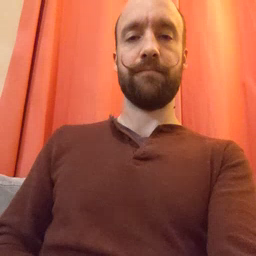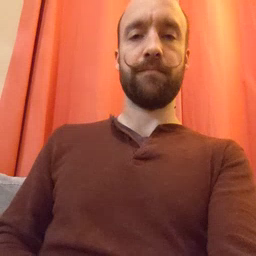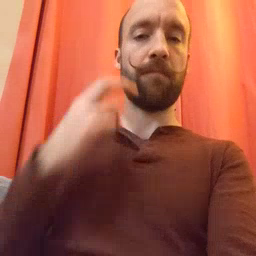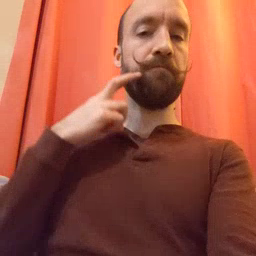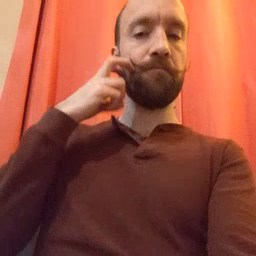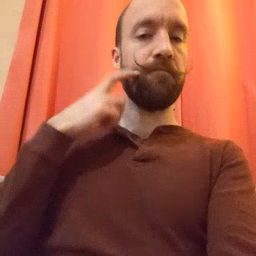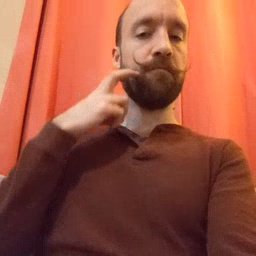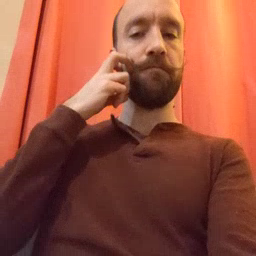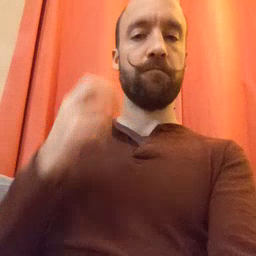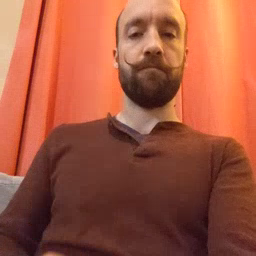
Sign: gum